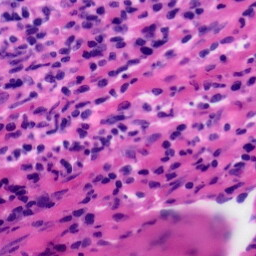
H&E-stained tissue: Tonsil